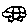
Label: car